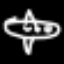
Label: airplane